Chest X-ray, PA view. Patient: 48 years old, sex F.
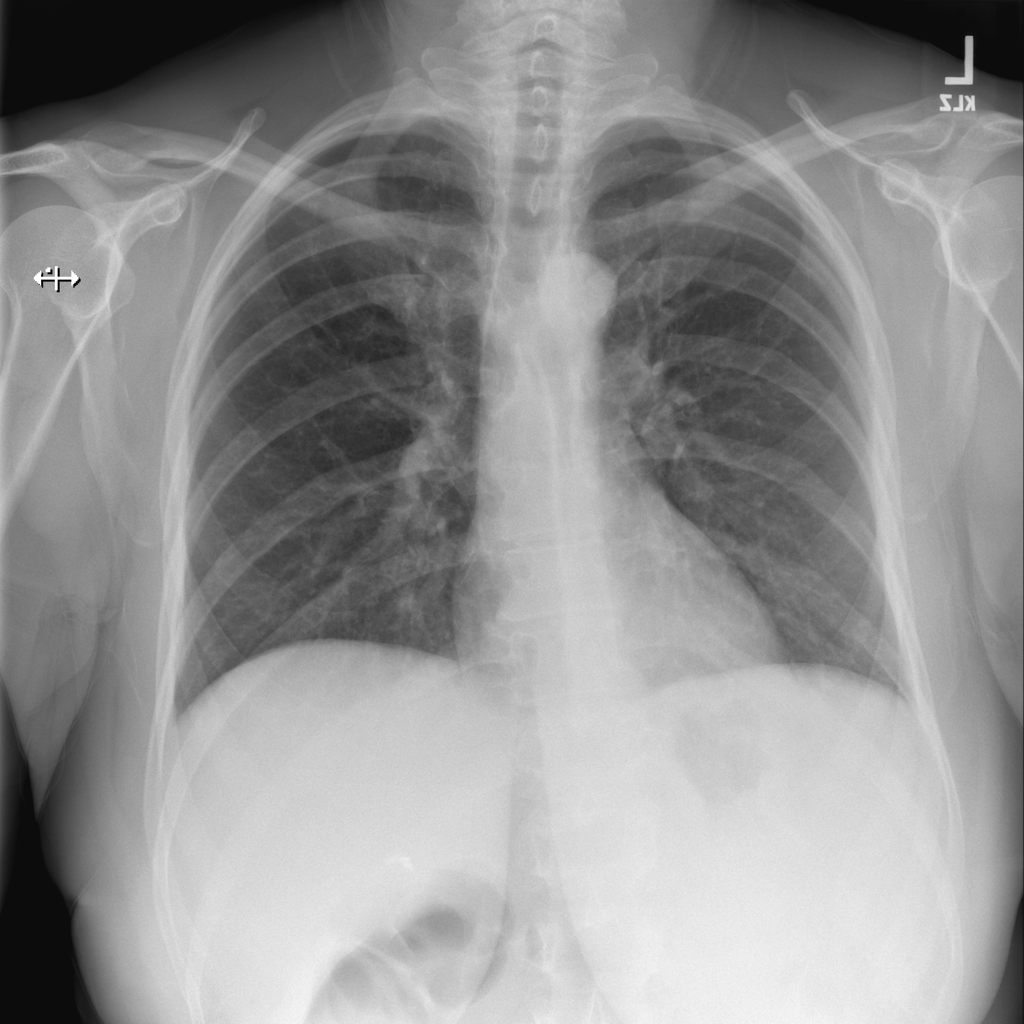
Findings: No Finding